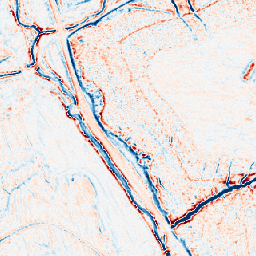
Category: edge_preserving
Decomposition family: bilateral
Decomposition parameters: d: 9
sigma_color: 150
sigma_space: 25
Upsampling method: nearest
Upsampling parameters: scale: 4
Upsampling scale: 4